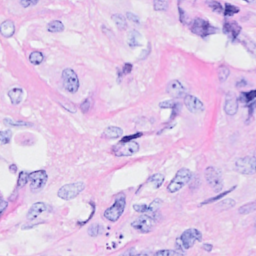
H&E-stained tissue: Breast